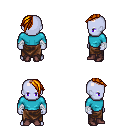
a pixel art fantasy rpg character, male body template, dark elf, purple skin, teal long-sleeve shirt, robe skirt, dark blonde long mohawk hairstyle, white cloth bandages, maroon shoes, four views (front, back, left, right), 2x2 character sprite sheet, small pixel art, hard edges, no anti-aliasing